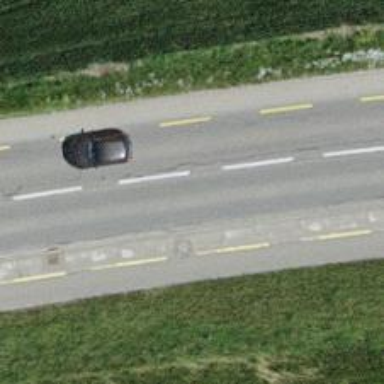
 with lane for cyclists on the left and cycle track on the right."